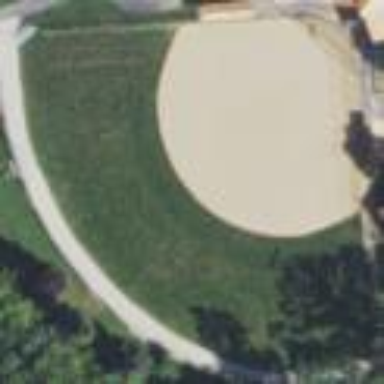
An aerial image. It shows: Baseball pitch for leisure and sports activities.